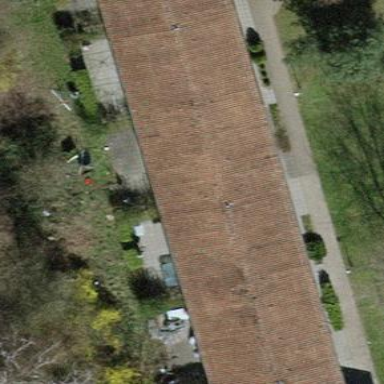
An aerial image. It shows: Terrace building.